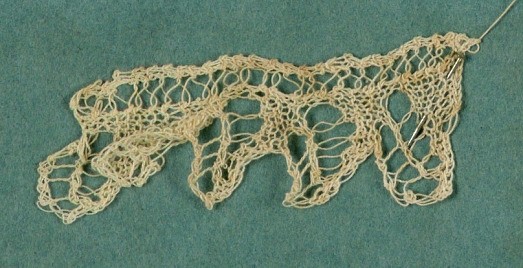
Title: Sewing instruction book samples
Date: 1829
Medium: Cotton thread
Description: Five edges showing five different patterns